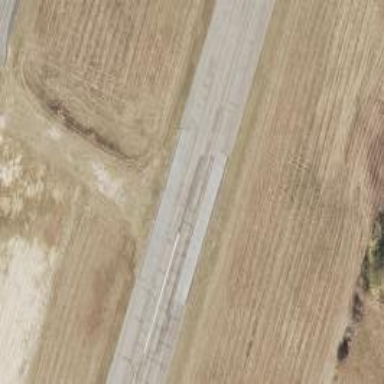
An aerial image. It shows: Asphalt runway at the airport.